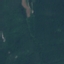
Label: Forest